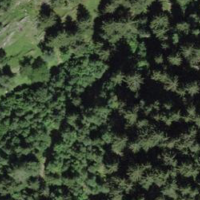
EUNIS habitat code: 44
Species observed at this site:
Primula hirsuta